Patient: sex M, age 46
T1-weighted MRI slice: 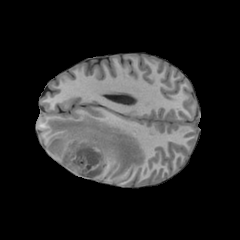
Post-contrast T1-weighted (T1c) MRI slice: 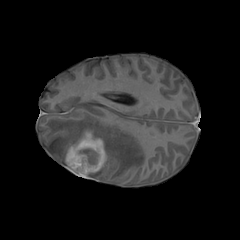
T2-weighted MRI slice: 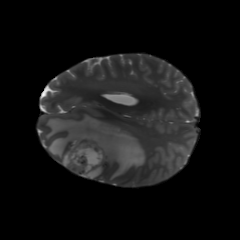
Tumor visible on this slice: yes
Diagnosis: Glioblastoma, IDH-wildtype
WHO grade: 4